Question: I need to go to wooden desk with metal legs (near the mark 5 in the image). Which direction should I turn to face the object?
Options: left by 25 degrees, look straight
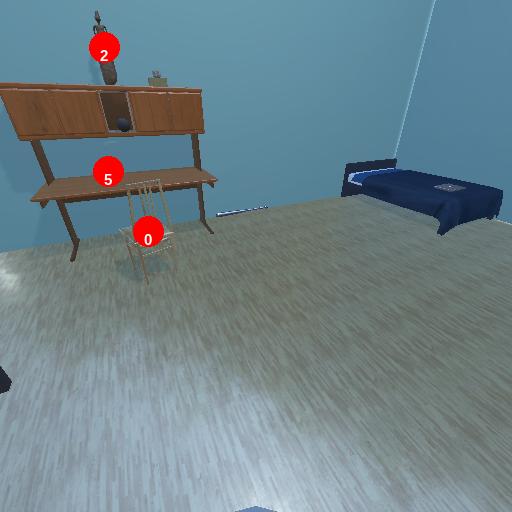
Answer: left by 25 degrees